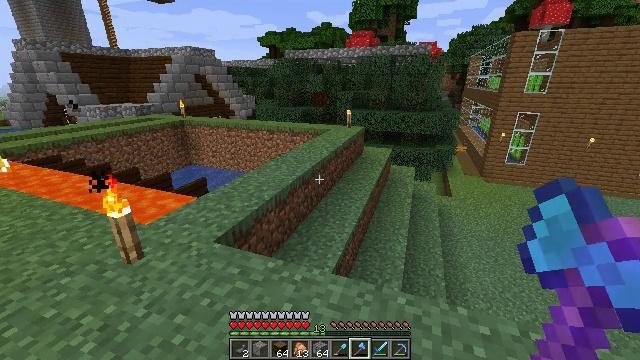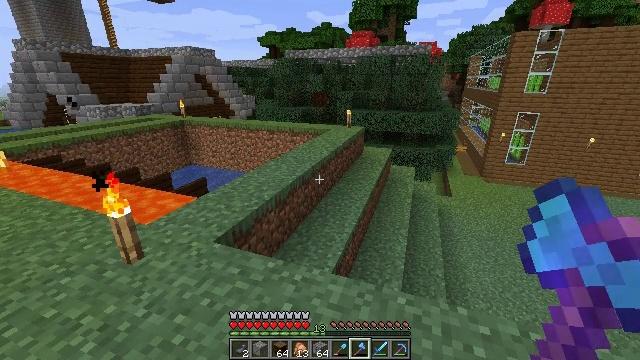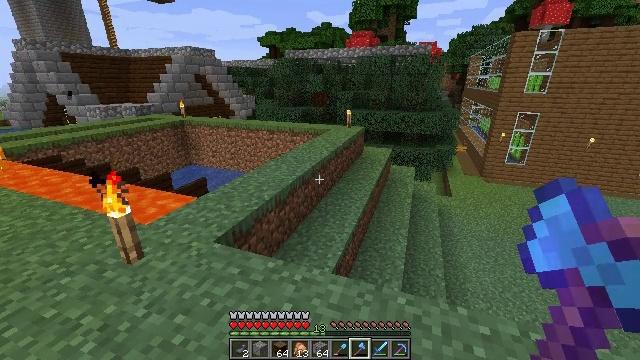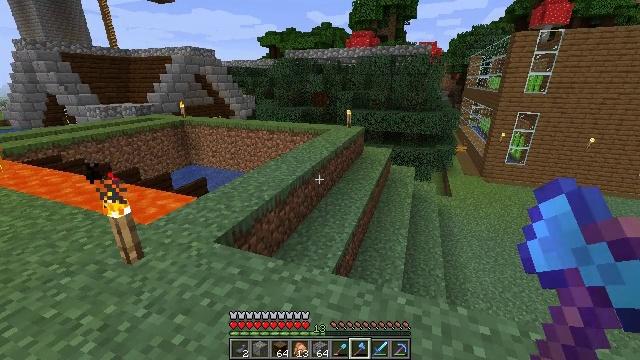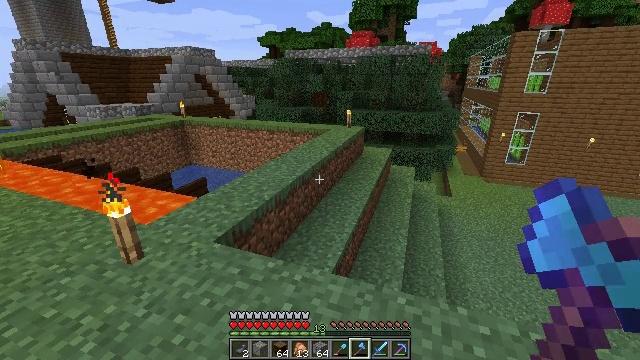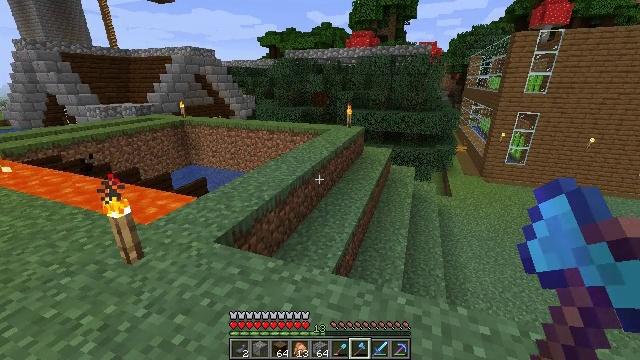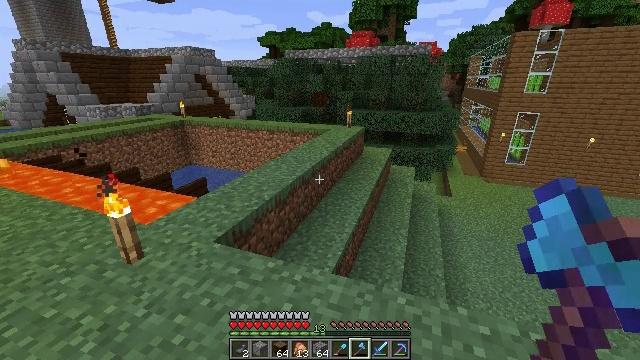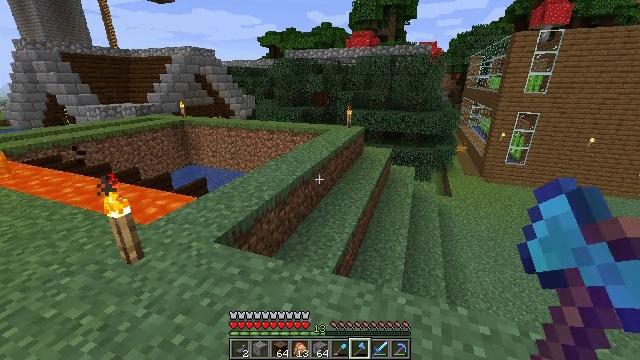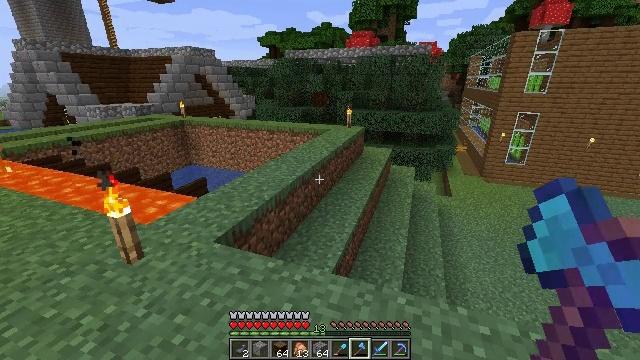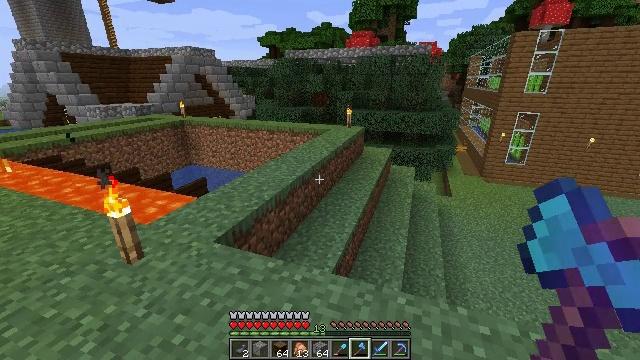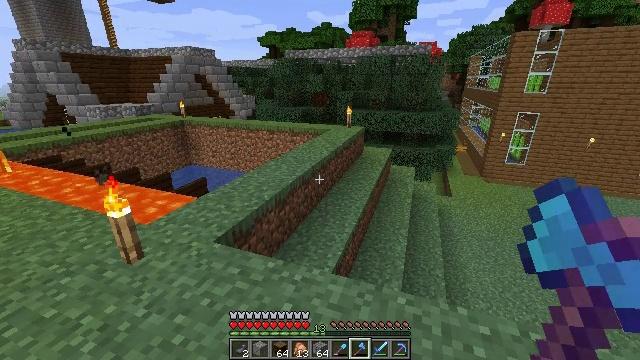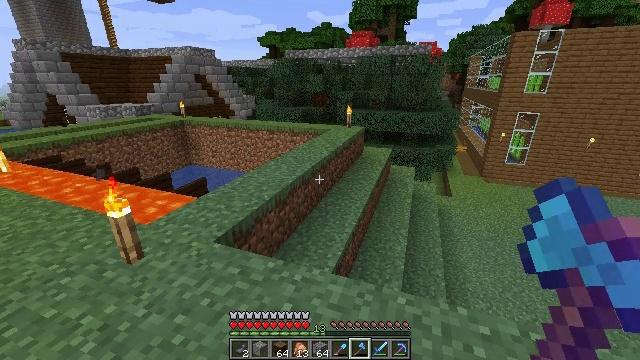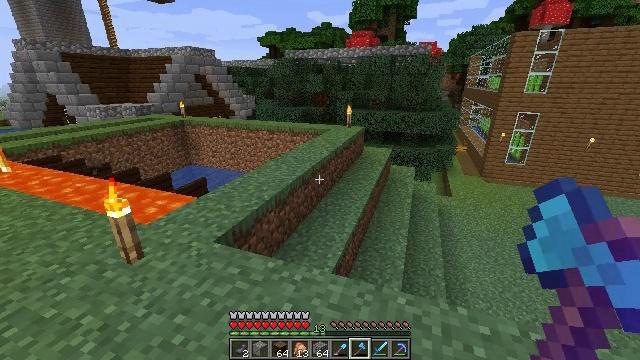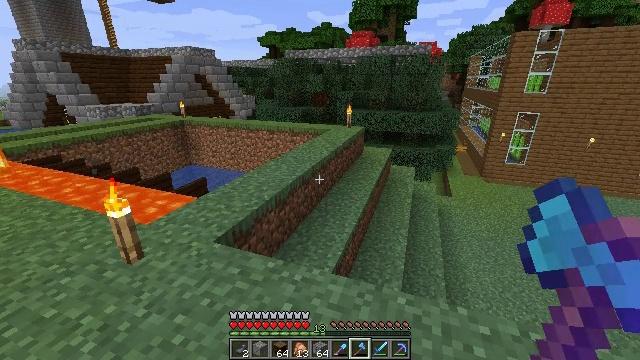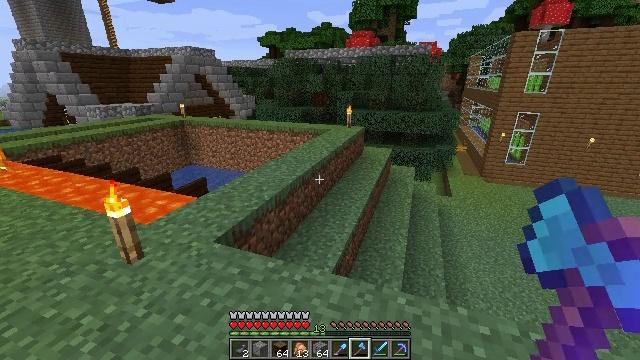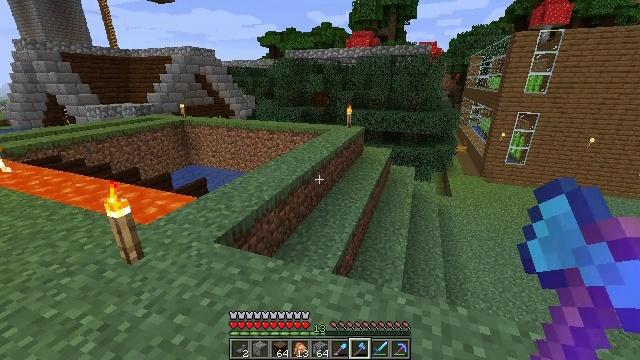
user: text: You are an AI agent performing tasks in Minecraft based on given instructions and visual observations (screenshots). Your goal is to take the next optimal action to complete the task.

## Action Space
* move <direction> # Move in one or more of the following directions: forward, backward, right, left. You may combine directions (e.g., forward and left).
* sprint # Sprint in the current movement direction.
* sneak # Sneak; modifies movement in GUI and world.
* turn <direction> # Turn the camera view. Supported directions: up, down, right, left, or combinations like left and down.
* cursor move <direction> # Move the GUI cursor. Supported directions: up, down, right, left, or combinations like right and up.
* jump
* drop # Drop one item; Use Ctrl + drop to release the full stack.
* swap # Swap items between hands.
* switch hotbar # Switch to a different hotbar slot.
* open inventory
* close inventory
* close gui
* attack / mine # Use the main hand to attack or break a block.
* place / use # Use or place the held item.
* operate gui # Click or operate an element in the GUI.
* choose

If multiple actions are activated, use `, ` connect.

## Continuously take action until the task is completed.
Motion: motion action
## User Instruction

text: Destroy the wheat to collect it.
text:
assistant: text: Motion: no_op
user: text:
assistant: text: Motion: no_op
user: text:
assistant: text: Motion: no_op
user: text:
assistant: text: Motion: no_op
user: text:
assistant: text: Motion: no_op
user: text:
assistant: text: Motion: no_op
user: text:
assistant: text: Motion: no_op
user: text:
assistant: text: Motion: no_op
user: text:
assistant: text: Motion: no_op
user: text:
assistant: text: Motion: no_op
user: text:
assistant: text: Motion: no_op
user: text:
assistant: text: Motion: no_op
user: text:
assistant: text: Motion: no_op
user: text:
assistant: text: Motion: no_op
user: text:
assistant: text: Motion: no_op
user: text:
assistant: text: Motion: no_op
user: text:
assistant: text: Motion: no_op
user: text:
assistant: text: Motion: no_op
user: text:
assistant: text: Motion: no_op
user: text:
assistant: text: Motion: no_op
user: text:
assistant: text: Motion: no_op
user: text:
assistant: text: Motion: no_op
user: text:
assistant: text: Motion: no_op
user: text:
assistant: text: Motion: no_op
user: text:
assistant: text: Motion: no_op
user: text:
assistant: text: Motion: no_op
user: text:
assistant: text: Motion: no_op
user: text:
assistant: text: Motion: no_op
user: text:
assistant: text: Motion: no_op
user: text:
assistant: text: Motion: no_op